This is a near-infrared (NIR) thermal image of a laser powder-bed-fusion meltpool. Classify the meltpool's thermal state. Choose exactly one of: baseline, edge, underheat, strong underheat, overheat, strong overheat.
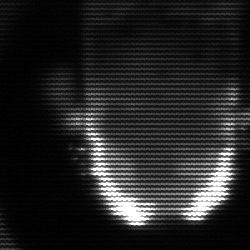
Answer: baseline